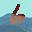
Label: 6